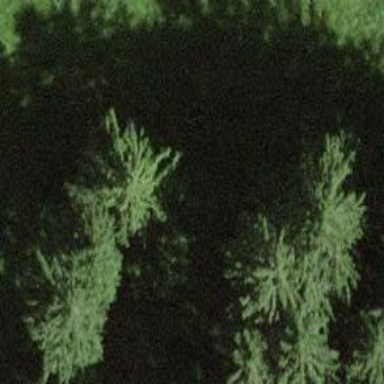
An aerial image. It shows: Forest dominated by needle-leaved trees.